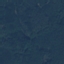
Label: Forest